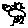
Label: bird